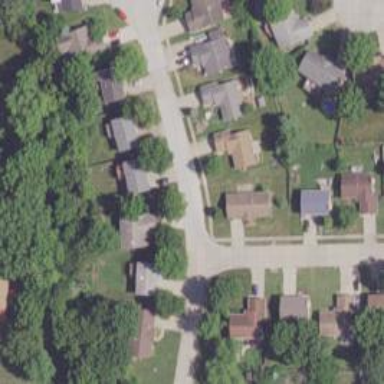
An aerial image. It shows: Residential road.